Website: walmart
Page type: order-returns
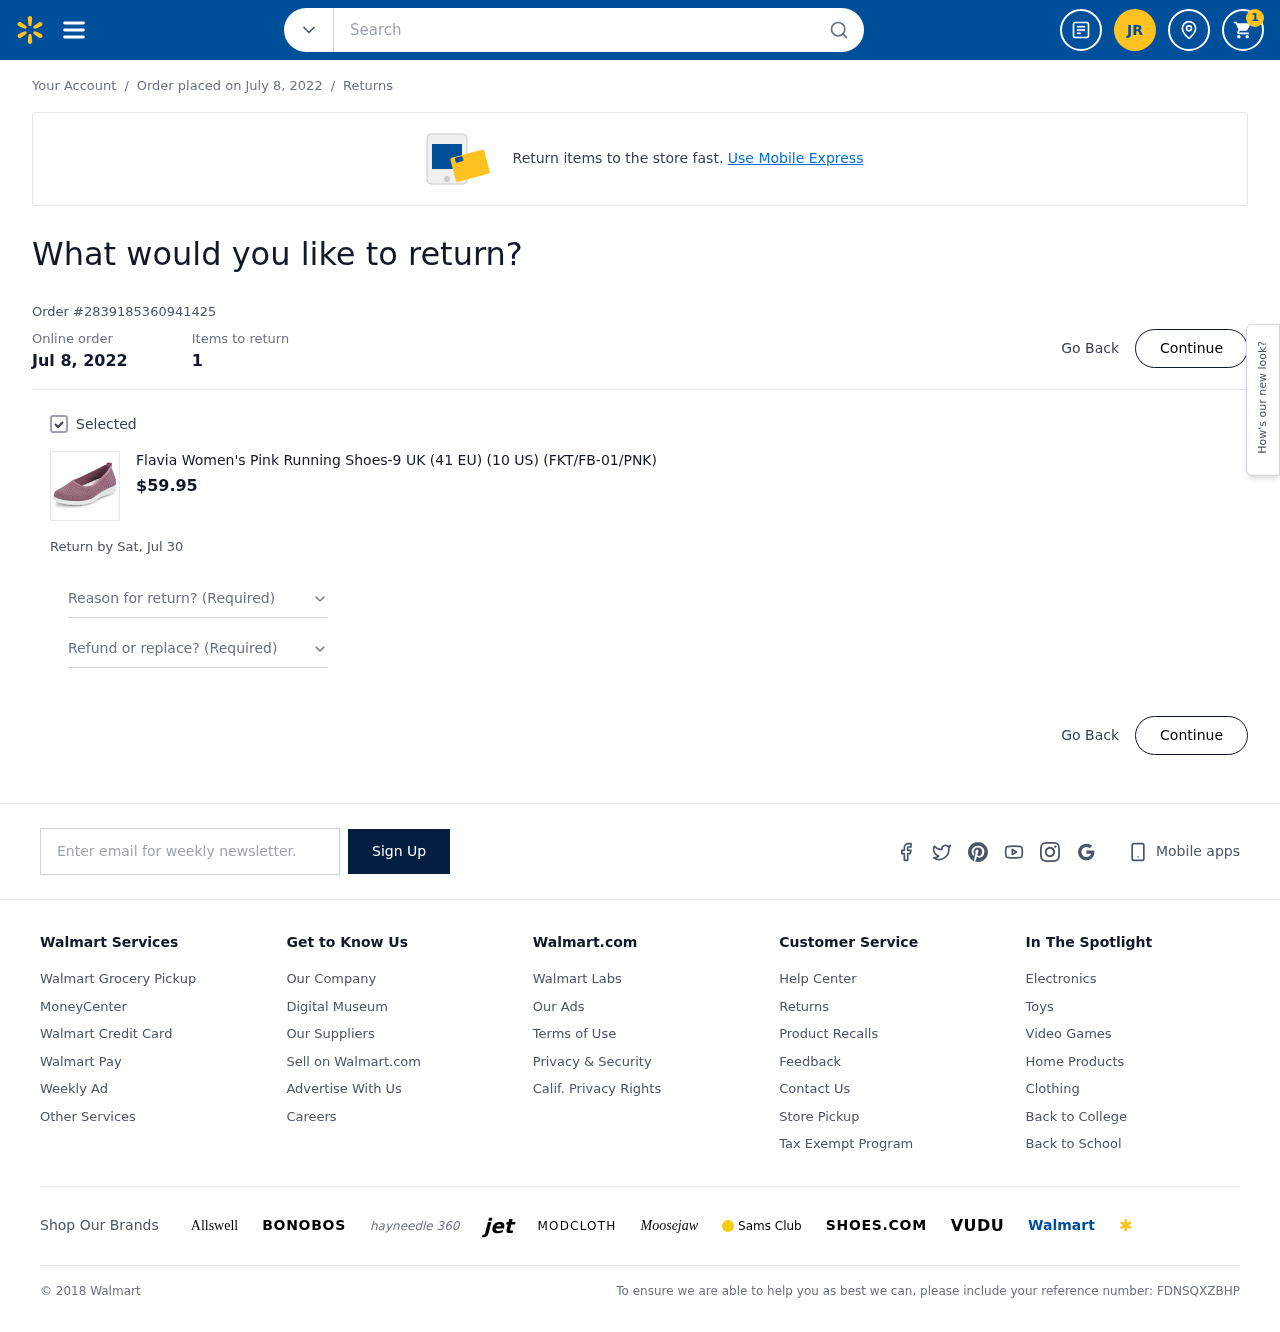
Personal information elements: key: PII_EMAIL
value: jefferyrichard@hotmail.com
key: PII_INITIALS
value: JR
Product elements: key: PRODUCT1_NAME
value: Flavia Women's Pink Running Shoes-9 UK (41 EU) (10 US) (FKT/FB-01/PNK)
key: PRODUCT1_PRICE
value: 59.95
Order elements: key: ORDER_NUM_ITEMS
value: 1
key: ORDER_DATE
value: Jul 8, 2022
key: ORDER_DATE
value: Order placed on July 8, 2022
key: ORDER_ID
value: Order #2839185360941425
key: ORDER_RETURN_BY_DATE
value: Return by Sat, Jul 30
Search elements: key: HEADER_SEARCH
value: Search